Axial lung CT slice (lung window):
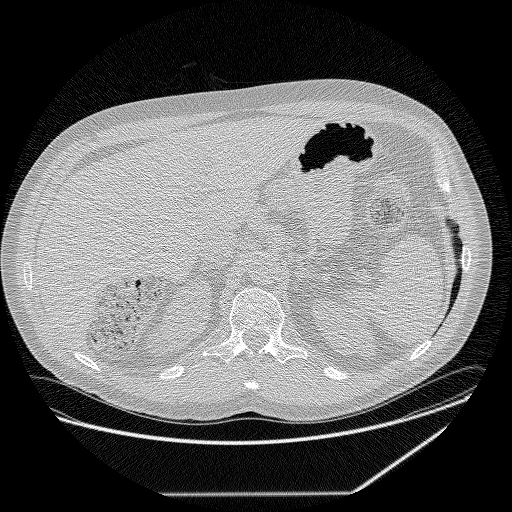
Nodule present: no